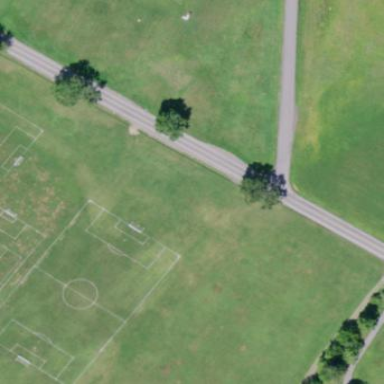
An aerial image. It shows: Soccer pitch designated for leisure and sports activities.